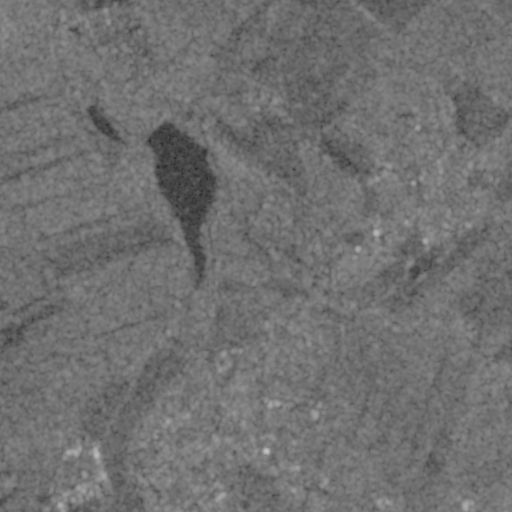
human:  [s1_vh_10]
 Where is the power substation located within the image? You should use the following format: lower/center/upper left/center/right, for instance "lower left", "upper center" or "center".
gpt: The power substation is located in the upper center of the image.
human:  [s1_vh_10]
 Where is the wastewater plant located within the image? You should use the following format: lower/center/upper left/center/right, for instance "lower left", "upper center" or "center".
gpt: The wastewater plant is located in the lower left of the image.
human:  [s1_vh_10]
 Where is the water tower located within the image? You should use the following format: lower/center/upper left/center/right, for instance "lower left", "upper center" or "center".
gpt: The water tower is located in the lower center of the image.
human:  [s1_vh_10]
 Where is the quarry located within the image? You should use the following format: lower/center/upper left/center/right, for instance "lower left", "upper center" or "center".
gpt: There is no quarry in the image.

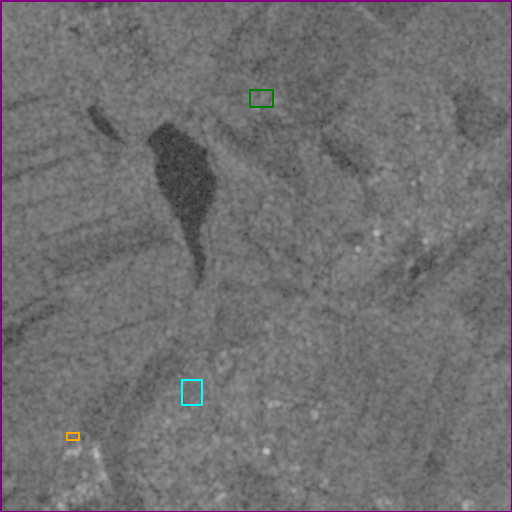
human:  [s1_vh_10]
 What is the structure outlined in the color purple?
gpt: The structure outlined in purple is a crop field.
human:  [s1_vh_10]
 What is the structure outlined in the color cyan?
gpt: The structure outlined in cyan is a park.
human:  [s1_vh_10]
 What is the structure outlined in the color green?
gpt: The structure outlined in green is a power substation.
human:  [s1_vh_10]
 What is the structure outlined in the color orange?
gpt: The structure outlined in orange is a wastewater plant.
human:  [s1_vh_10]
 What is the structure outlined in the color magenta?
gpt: There is no magenta outline.